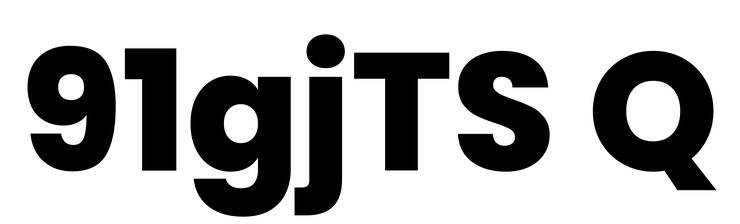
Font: Poppins-ExtraBold